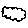
Label: cloud